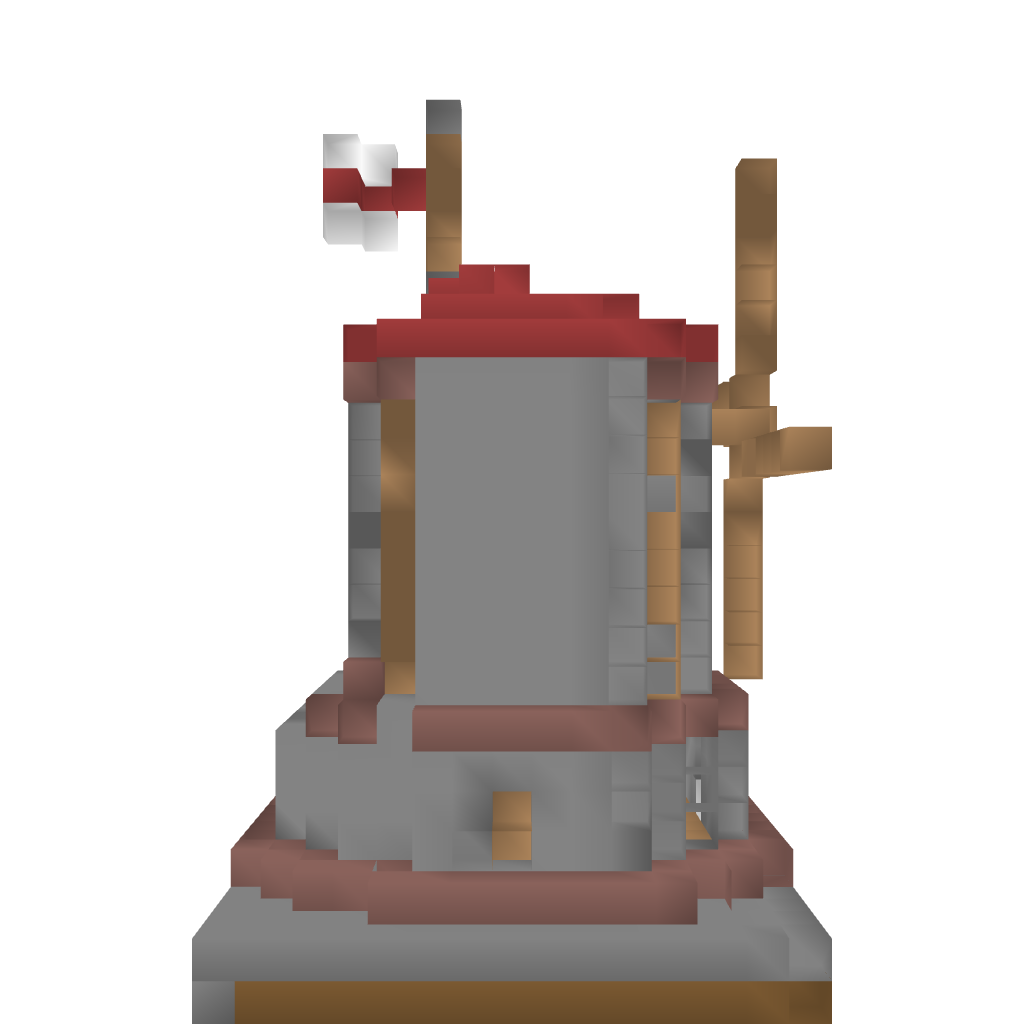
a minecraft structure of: Windmill high quality